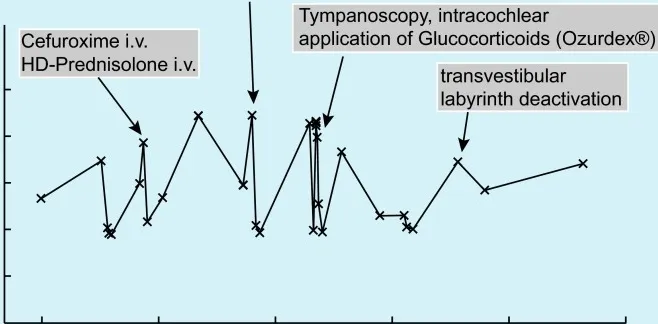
Time course of the impedances of a typical cochlear implant (CI) electrode (no. 9) together with the times of medical and surgical interventions in patient 2 (see case reports). HD high dose.
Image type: pathology (masson_trichrome)